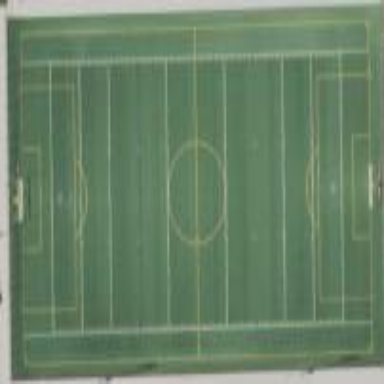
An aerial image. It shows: Pitch with artificial turf for soccer and American football sports activities.